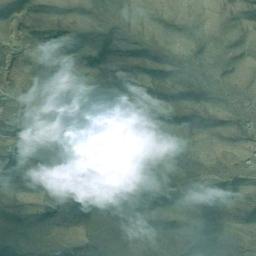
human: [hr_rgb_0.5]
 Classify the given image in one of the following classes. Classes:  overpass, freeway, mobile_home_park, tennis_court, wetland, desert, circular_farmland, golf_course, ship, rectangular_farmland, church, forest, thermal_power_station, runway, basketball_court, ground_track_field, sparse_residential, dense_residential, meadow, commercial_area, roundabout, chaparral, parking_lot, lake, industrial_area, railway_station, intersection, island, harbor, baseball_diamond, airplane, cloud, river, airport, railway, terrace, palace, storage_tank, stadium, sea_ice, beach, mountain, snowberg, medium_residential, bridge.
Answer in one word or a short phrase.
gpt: cloud